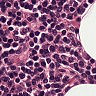
Metastatic tissue present: no